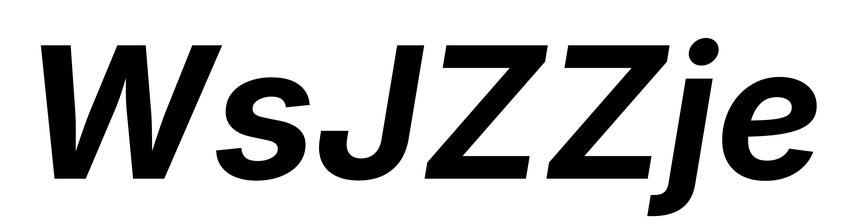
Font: Inter-Italic_Bold_Italic